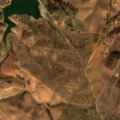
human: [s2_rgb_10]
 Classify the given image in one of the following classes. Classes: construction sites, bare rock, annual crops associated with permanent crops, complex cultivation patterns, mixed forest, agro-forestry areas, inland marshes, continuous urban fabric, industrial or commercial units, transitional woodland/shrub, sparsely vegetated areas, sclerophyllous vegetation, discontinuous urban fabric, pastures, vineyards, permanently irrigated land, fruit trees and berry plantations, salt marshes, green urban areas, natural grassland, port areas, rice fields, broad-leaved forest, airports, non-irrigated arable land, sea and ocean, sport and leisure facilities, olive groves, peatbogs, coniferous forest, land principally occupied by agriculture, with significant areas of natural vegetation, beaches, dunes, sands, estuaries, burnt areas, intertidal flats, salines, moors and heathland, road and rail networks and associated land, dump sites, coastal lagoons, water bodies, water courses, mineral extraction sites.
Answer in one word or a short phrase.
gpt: non-irrigated arable land, olive groves, agro-forestry areas, sclerophyllous vegetation, transitional woodland/shrub, water bodies